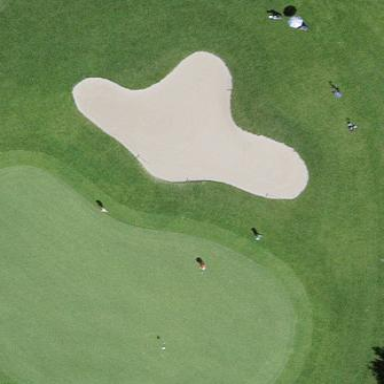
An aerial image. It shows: Golf green pitch on grass land. It is designated for the sport of golf.